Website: walmart
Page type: billing-address
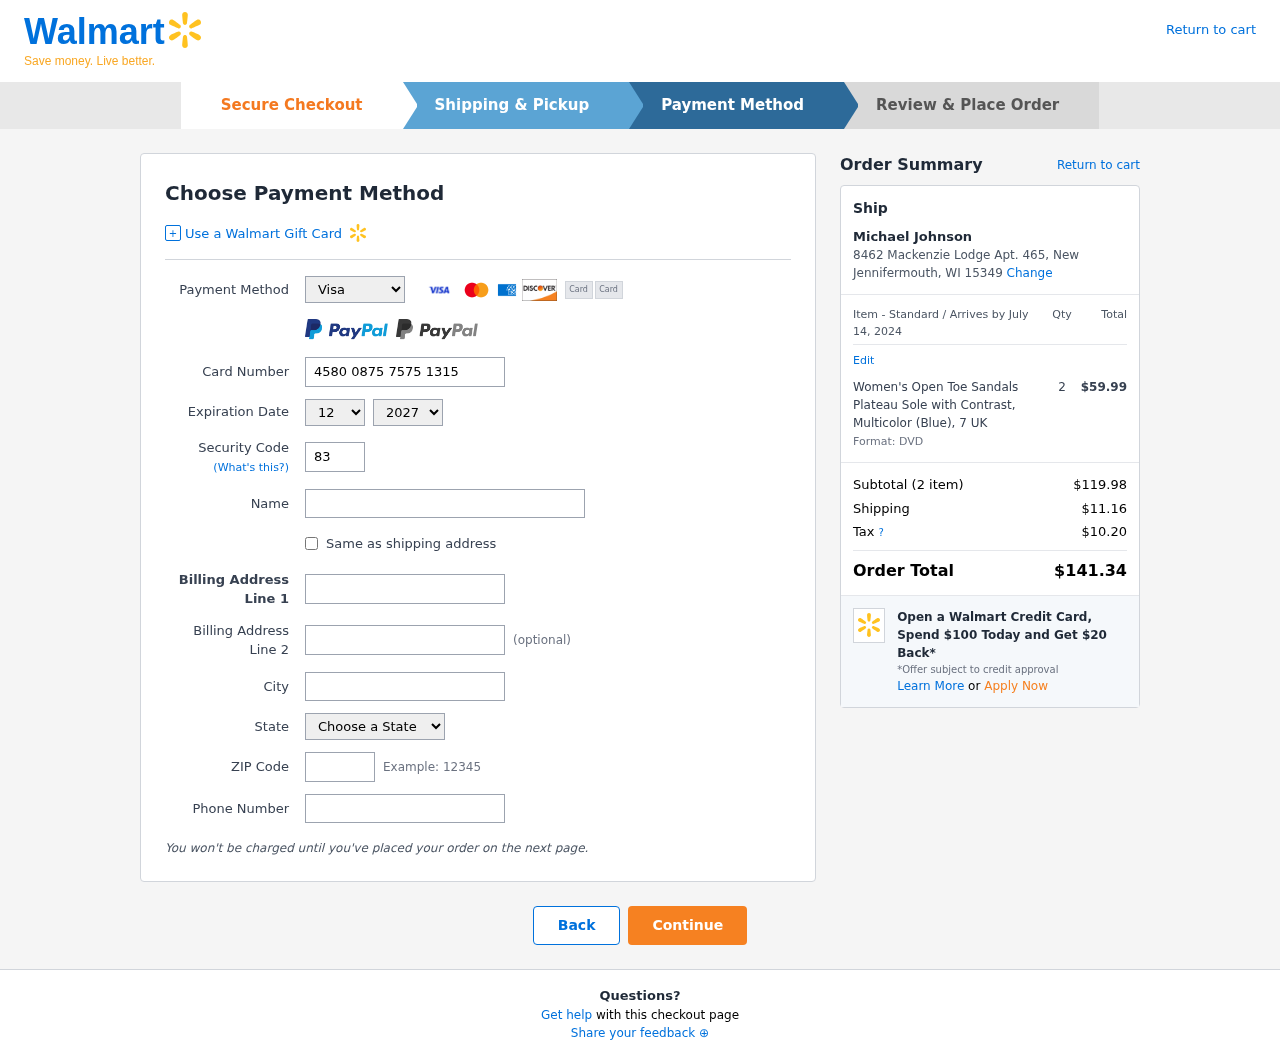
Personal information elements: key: PII_CARD_CVV
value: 838
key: PII_CARD_EXPIRY_MONTH
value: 12
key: PII_CARD_EXPIRY_YEAR
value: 27
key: PII_CARD_NUMBER
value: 4580 0875 7575 1315
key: PII_CARD_TYPE
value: Visa
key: PII_CITY
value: New Jennifermouth
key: PII_CITY_STATE_ZIP
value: New Jennifermouth, WI 15349
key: PII_FULLNAME
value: Michael Johnson
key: PII_PHONE
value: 8237345015
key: PII_POSTCODE
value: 15349
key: PII_STATE
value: Wisconsin
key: PII_STREET
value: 8462 Mackenzie Lodge Apt. 465
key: PII_STREET2
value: Apt. 376
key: PII_FULLNAME2
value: Michael Johnson
Product elements: key: PRODUCT1_NAME
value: Women's Open Toe Sandals Plateau Sole with Contrast, Multicolor (Blue), 7 UK
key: PRODUCT1_PRICE
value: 59.99
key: PRODUCT1_QUANTITY
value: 2
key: PRODUCT1_DESC
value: Format: DVD
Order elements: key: ORDER_DELIVERY_DATE
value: July 14, 2024
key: ORDER_NUM_ITEMS
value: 2
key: ORDER_SUBTOTAL
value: $119.98
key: ORDER_SHIPPING_COST
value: $11.16
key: ORDER_TAX
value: $10.20
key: ORDER_TOTAL
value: $141.34